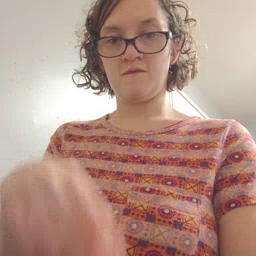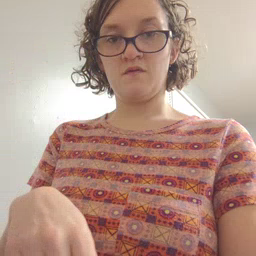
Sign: have